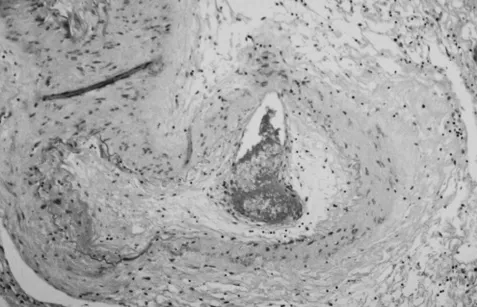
Proliferative endarteritis. The artery is stenotic and partially occluded by fibrous tissue. The residual lumen is almost completely occupied by recent thrombus (frontal lobe, x160, stained with hematoxylin and eosin-Luxol-fast blue).
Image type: pathology (h&e)